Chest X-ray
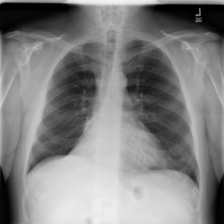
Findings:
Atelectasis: negative
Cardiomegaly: negative
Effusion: negative
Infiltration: negative
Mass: negative
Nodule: negative
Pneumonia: negative
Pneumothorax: negative
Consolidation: negative
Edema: negative
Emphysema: negative
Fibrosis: negative
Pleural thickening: positive
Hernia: negative